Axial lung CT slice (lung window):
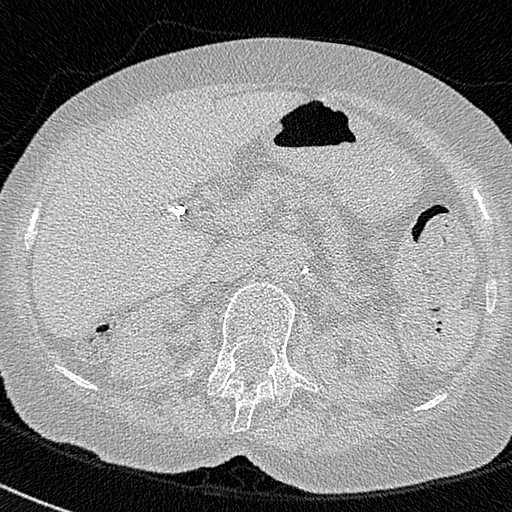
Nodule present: no